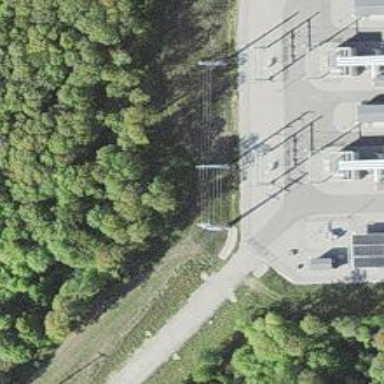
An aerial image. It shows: Power tower.